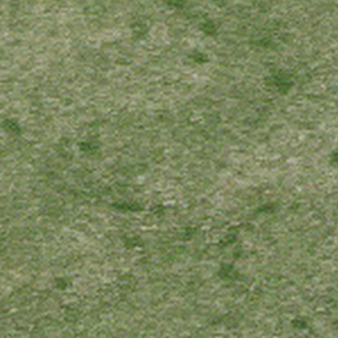
Label: other